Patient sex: M
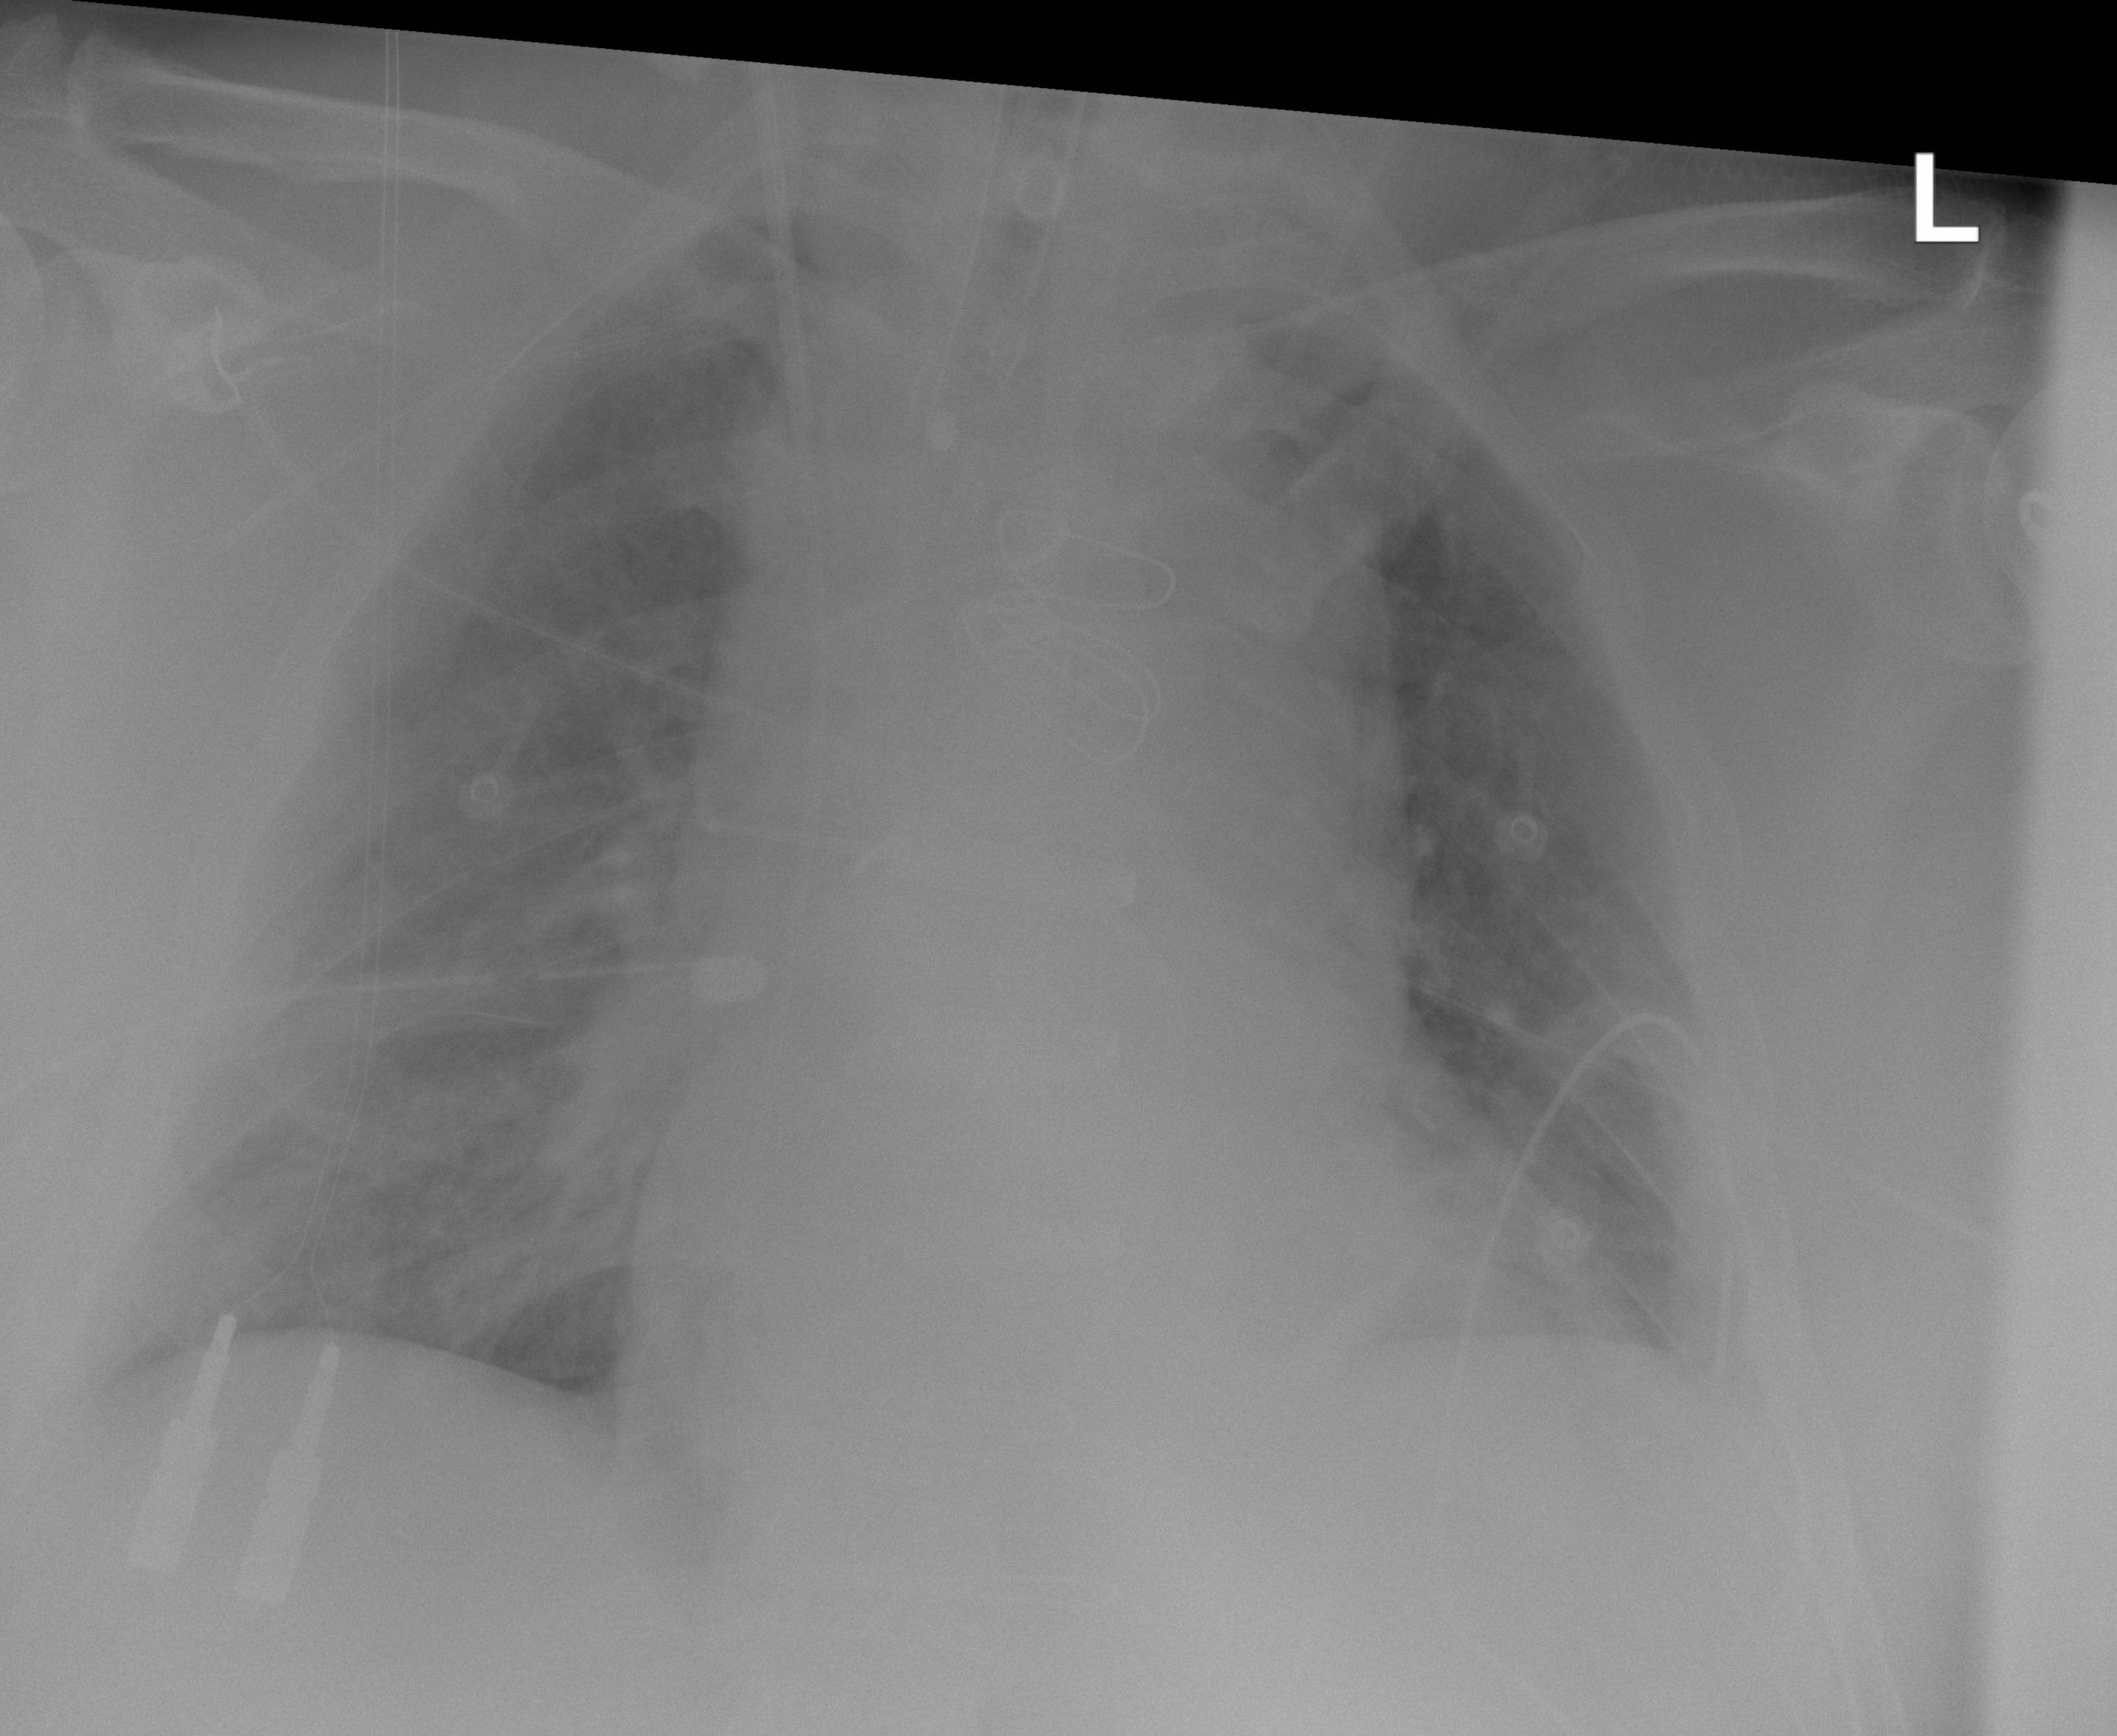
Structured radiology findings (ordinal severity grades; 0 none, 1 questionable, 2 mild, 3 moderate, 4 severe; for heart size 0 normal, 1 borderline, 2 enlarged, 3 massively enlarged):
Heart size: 0
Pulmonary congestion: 0
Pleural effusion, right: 0
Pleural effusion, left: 1
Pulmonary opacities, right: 0
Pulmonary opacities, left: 0
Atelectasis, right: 2
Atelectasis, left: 0